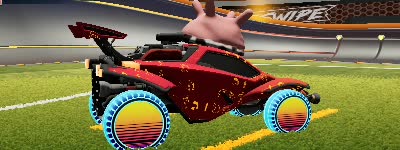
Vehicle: octane